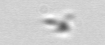
Label: detritus